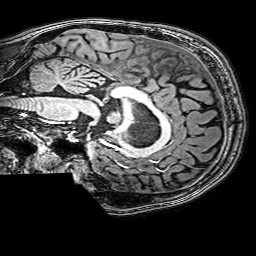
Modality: T1w
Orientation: sagittal
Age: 26
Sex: male
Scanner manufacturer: philips
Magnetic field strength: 3 T
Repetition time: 0.009 s
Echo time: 0.0035 s